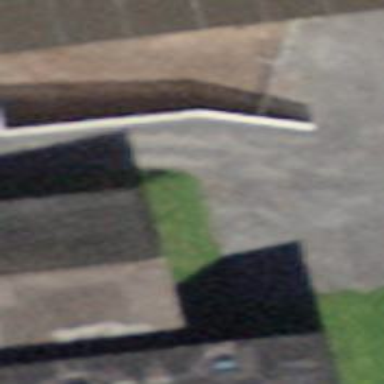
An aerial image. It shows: Garage.